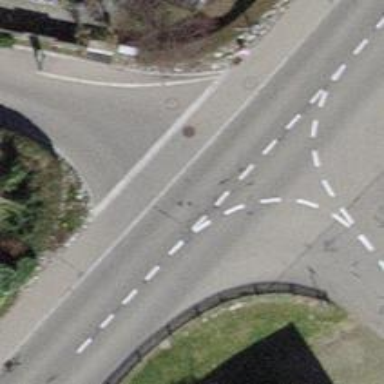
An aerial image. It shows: Unmarked crossing on the road.